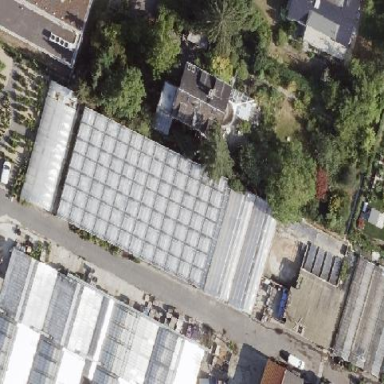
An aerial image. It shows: Greenhouse.